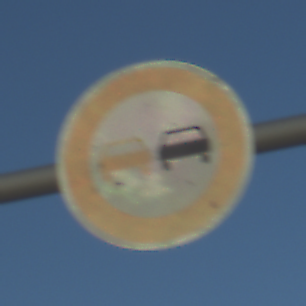
Verkehrszeichen: Ueberholverbot
Umgebung: Outdoor, Nature
Tageszeit: MorningAfternoon
Wetter: Clear
Licht: Natural
Jahreszeit: NotSpecified
Kontrast: HighContrast